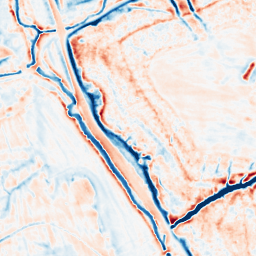
Category: multiscale
Decomposition family: dog_multiscale
Decomposition parameters: sigma_ratio: 1.4
n_scales: 6
base_sigma: 0.5
Upsampling method: linear_exact
Upsampling parameters: scale: 2
Upsampling scale: 2